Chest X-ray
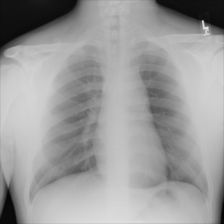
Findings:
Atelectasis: negative
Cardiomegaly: negative
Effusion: negative
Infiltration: negative
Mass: negative
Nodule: negative
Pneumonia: negative
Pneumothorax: negative
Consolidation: negative
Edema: negative
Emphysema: negative
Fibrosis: negative
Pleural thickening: negative
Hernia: negative